Interaction volume radius: 5 \u00c5
Interaction volume height: 35 \u00c5
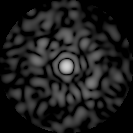
Disorder parameter: 0.8094